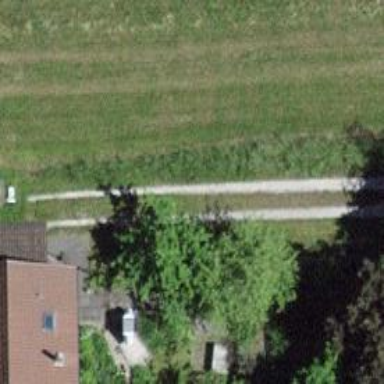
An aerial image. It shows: Unpaved driveway that serves as service road.